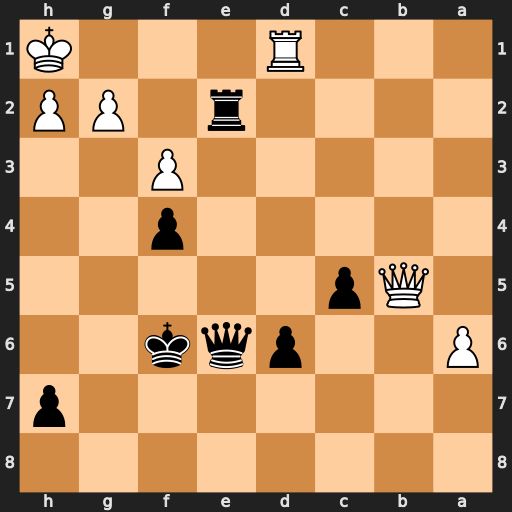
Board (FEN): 8/7p/P2pqk2/1Qp5/5p2/5P2/4r1PP/3R3K
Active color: b
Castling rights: -
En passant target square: -
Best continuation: Re1+ Qf1 Rxf1+